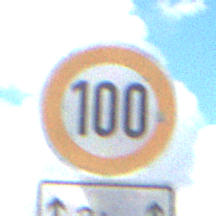
Verkehrszeichen: Geschwindigkeit100
Zusatzzeichen unten: LaengeEinerStrecke2
Umgebung: Outdoor, Nature
Tageszeit: Midday
Wetter: PartlyCloudy
Licht: Natural
Jahreszeit: NotSpecified
Kontrast: HighContrast